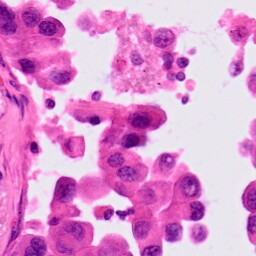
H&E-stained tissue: Lung